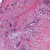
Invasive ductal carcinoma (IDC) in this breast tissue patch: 0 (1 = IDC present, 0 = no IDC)